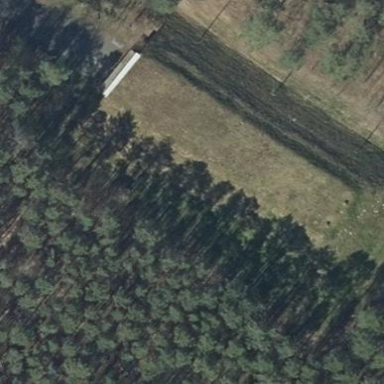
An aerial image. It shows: Military bunker building.